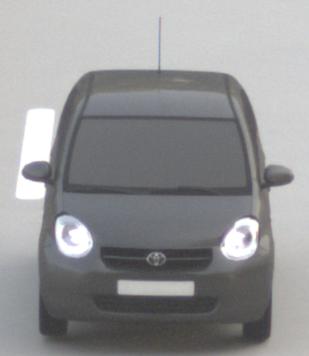
Make: Toyota
Model: Passo
Detailed model: Toyota Passo X Yururi
Model produced from: 2010
Model produced until: 2016
Doors: 5
Color: gray
Road condition: dry road
Daytime: sunrise or sunset
Contrast: low contrast